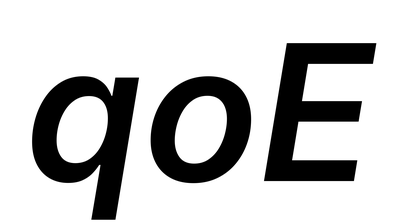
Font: Inter-Italic_SemiBold_Italic